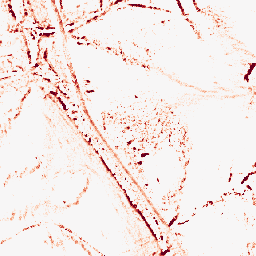
Category: morphological
Decomposition family: morphological_diamond
Decomposition parameters: operation: opening
radius: 3
Upsampling method: area
Upsampling parameters: scale: 4
Upsampling scale: 4